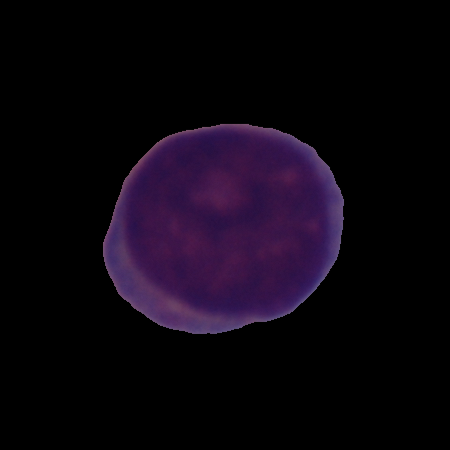
Label: cancer